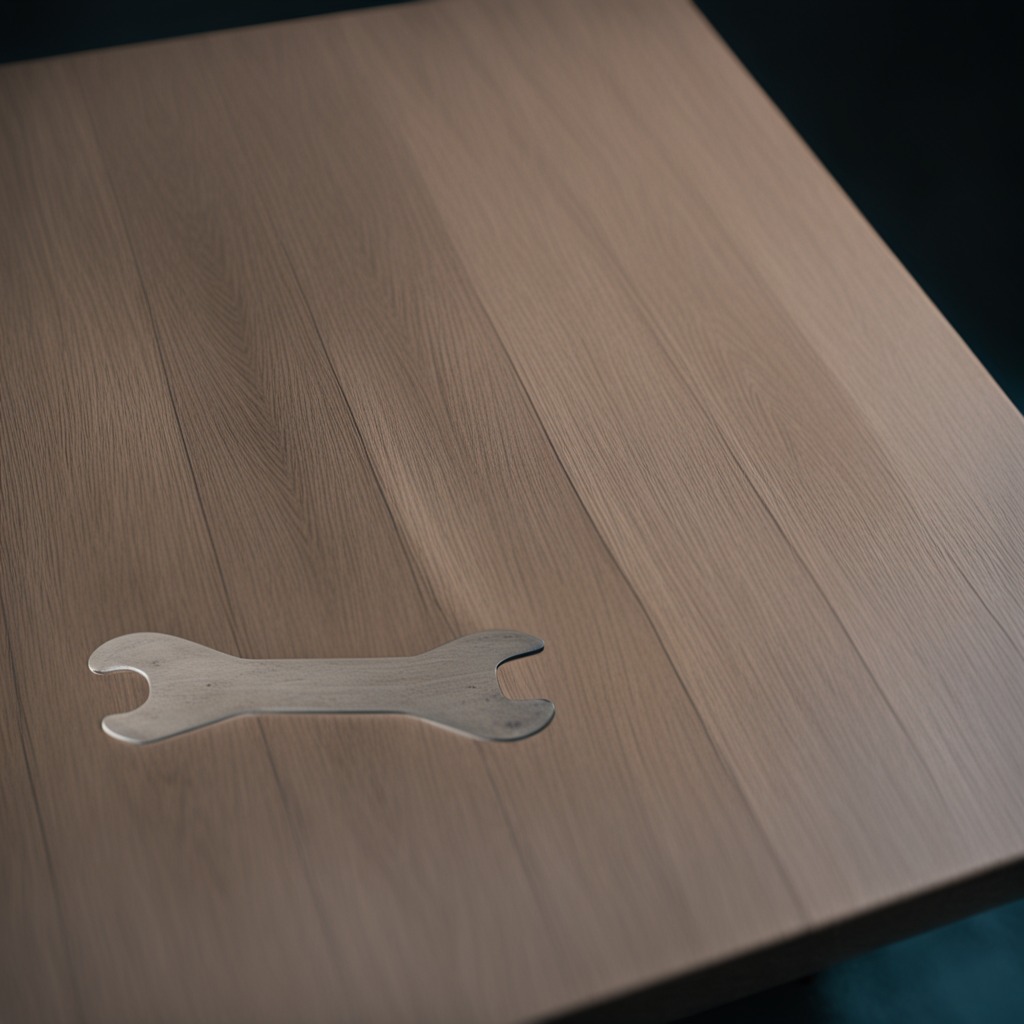
An old wrench lying on the table with faint burn marks in a small garage at twilight.